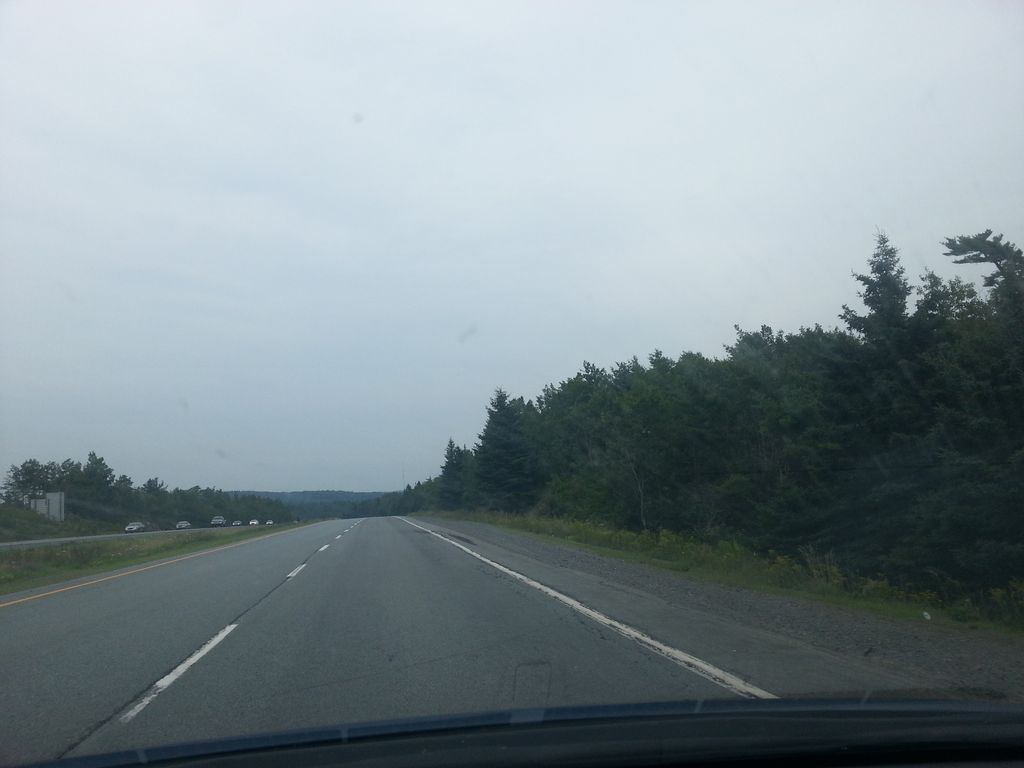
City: halifax